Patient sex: F
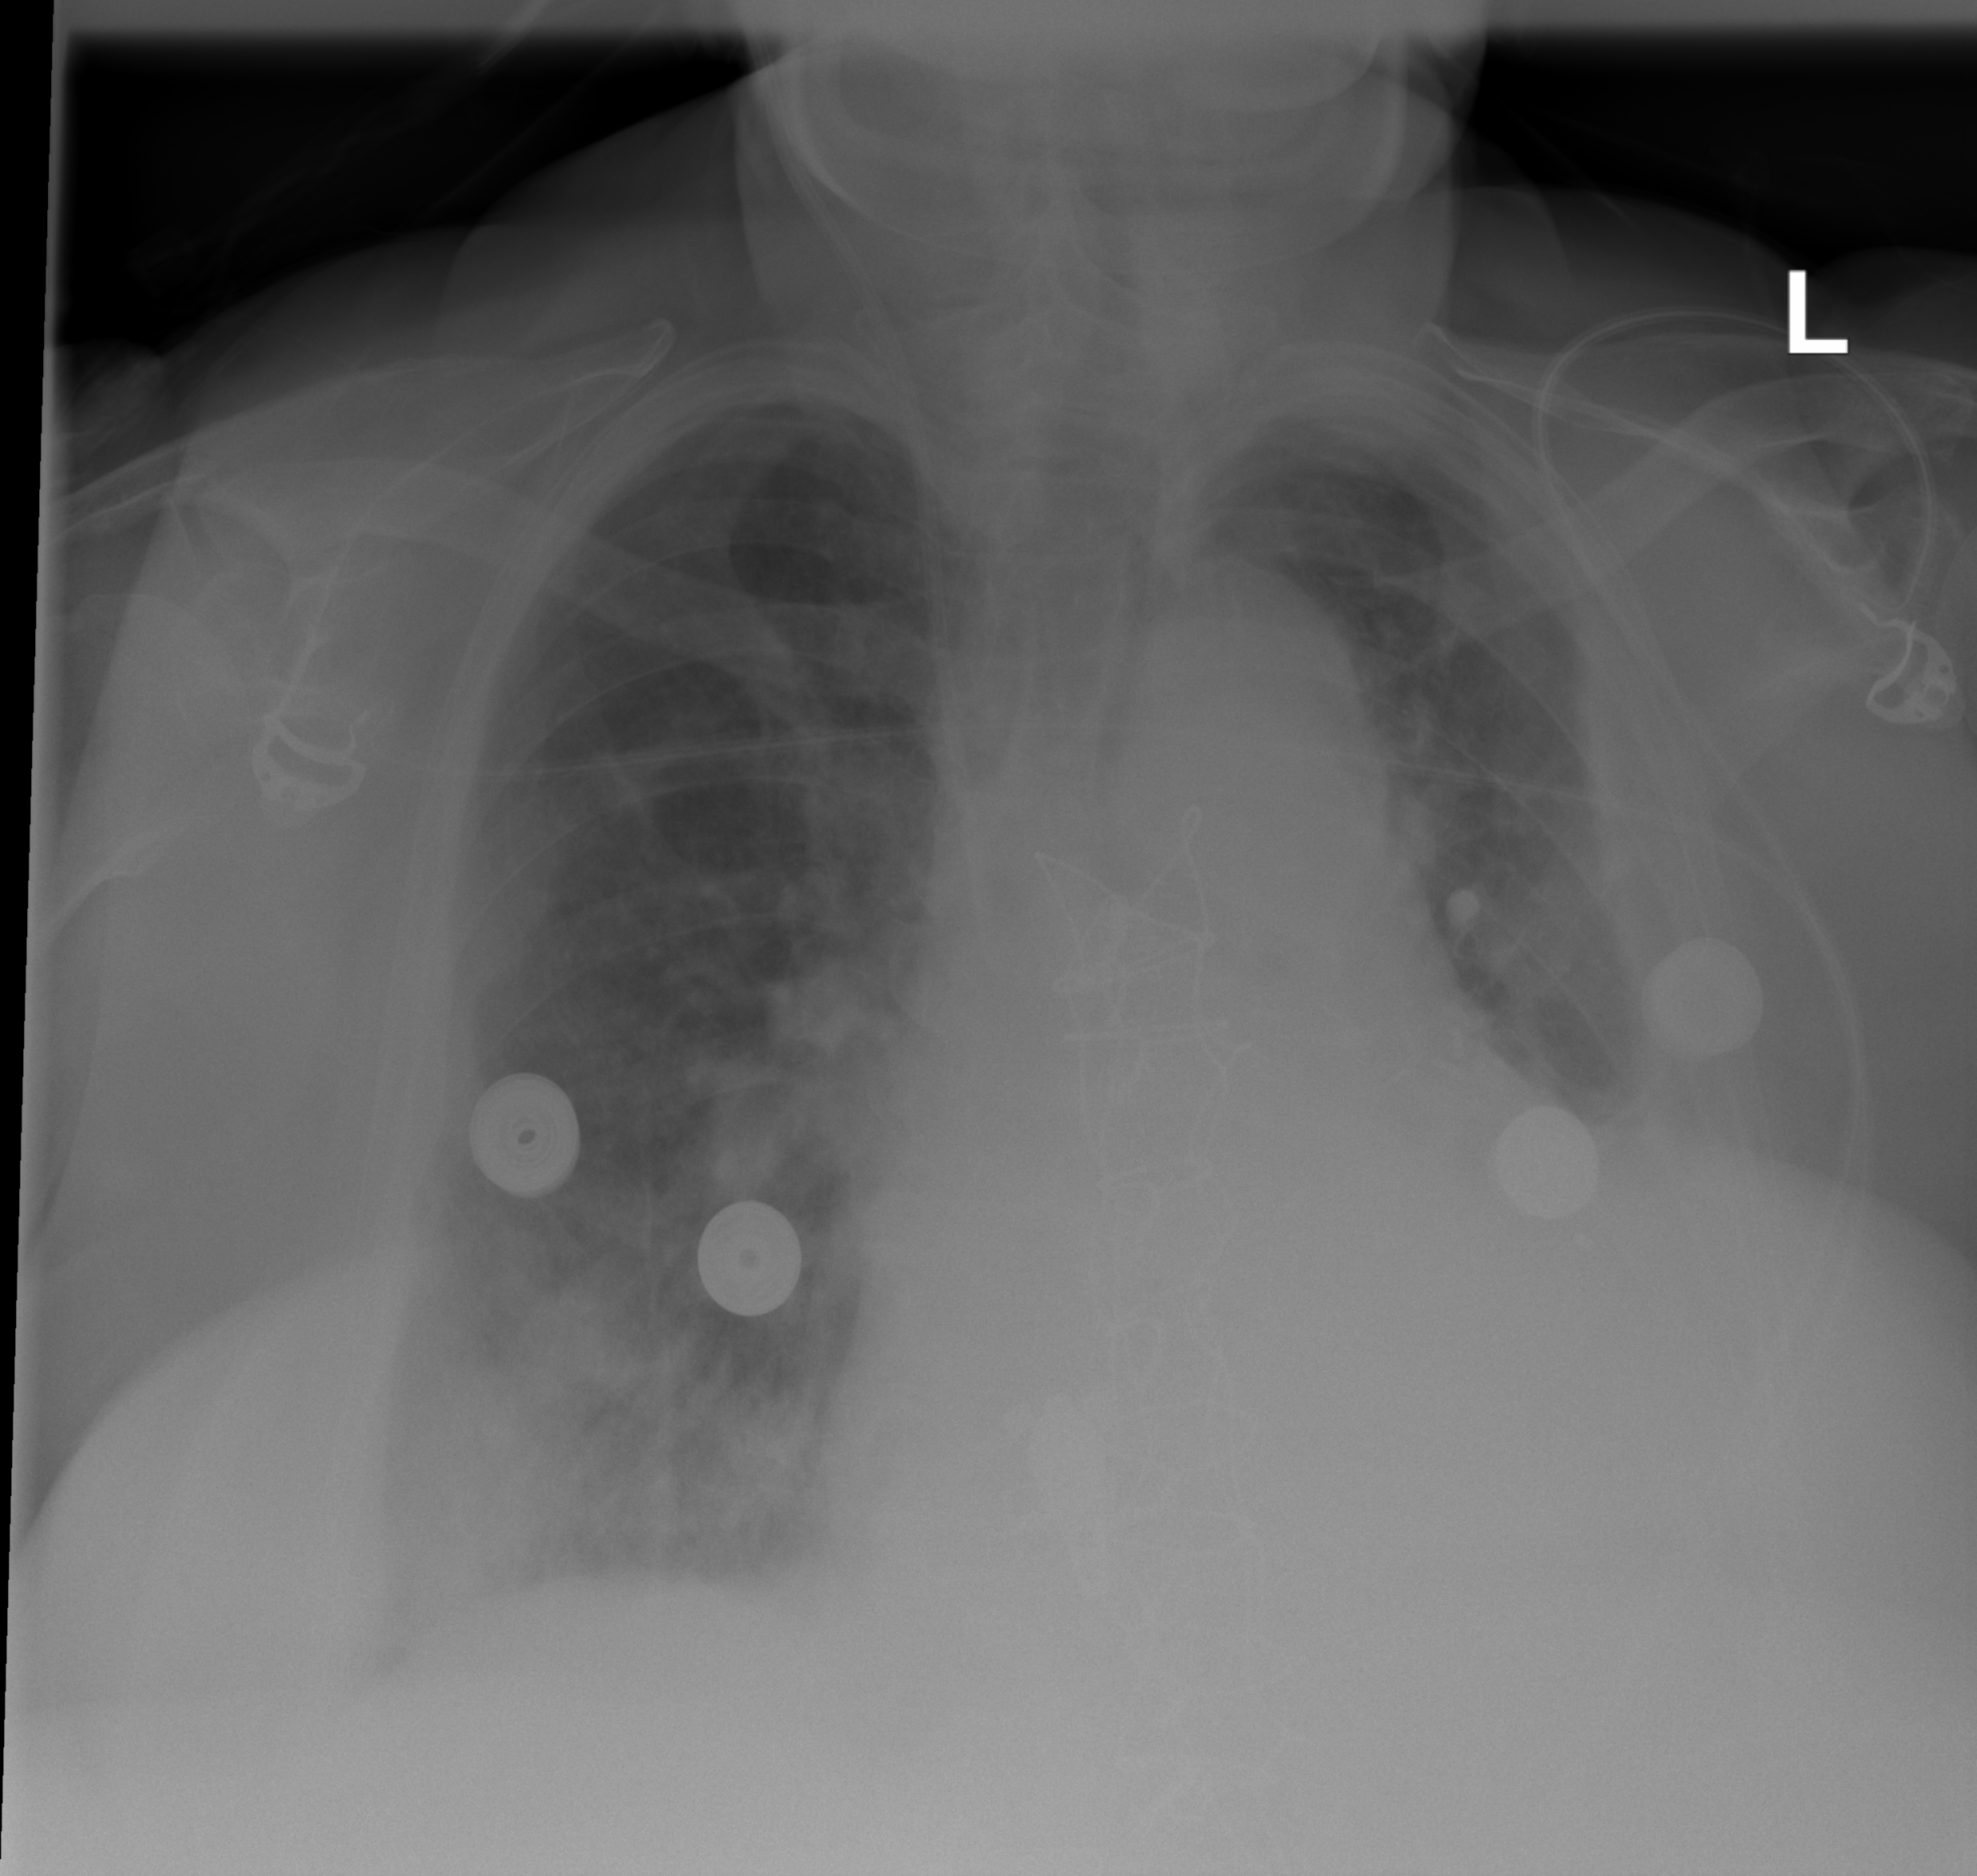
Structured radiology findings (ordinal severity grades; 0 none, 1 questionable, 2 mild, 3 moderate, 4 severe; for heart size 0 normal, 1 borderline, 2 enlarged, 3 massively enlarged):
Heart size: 2
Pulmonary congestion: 2
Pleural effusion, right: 2
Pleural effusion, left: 2
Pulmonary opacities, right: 2
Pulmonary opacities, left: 1
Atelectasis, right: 2
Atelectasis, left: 2